Field crop: tomato
Growth stage: 2
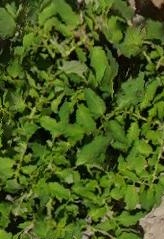
Species: tomato